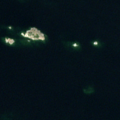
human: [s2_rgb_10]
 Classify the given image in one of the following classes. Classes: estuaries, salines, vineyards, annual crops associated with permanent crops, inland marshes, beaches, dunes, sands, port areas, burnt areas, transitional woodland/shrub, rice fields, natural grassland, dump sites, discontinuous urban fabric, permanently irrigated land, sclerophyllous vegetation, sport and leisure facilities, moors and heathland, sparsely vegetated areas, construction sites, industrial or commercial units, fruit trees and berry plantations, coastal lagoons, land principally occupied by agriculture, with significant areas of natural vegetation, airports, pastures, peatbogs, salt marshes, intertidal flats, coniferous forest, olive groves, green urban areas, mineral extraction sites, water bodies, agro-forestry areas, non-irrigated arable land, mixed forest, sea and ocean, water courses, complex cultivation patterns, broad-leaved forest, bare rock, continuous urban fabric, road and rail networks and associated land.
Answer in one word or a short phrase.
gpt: sea and ocean